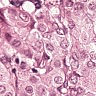
Metastatic tissue present: yes